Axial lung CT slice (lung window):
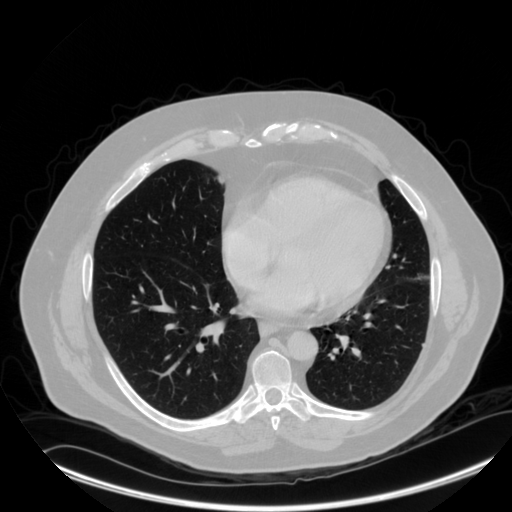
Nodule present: no